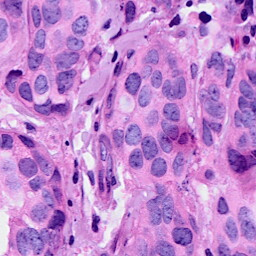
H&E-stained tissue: Breast